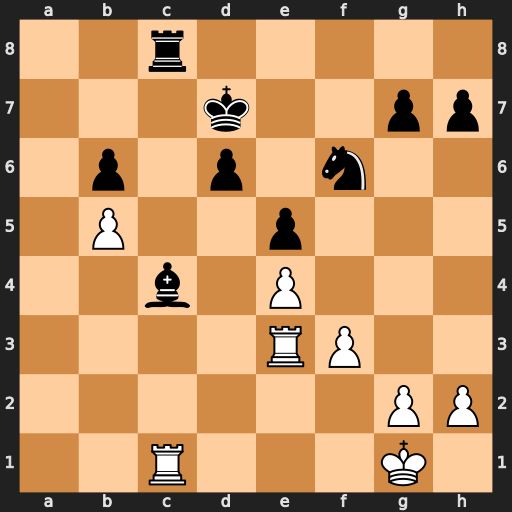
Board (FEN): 2r5/3k2pp/1p1p1n2/1P2p3/2b1P3/4RP2/6PP/2R3K1
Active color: w
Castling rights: -
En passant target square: -
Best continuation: Rec3 d5 exd5 Nxd5 Rxc4 Rxc4 Rxc4